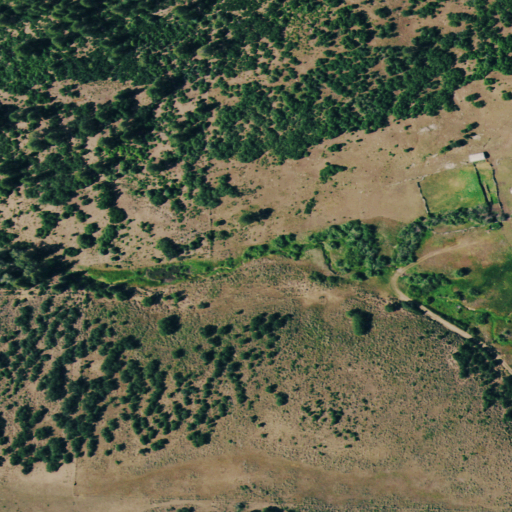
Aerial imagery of valley in Colorado named Hanks Valley containing evergreen forest, shrub, deciduous forest, pasture, open development, and mixed forest